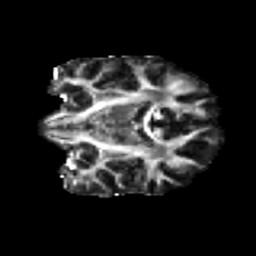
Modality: FA
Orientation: coronal
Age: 41
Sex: female
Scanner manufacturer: ge
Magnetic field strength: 3 T
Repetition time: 7.8 s
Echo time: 0.0606 s